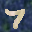
Label: 7